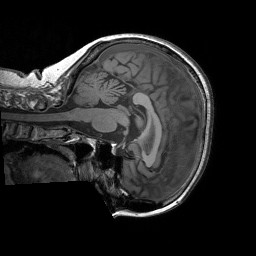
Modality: T1w
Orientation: sagittal
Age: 72
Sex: female
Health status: healthy
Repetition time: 1.9 s
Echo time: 0.00252 s